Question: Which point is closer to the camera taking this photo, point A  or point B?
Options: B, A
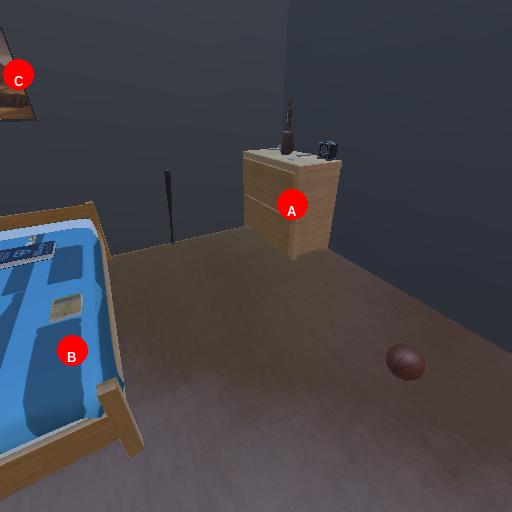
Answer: B